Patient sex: F
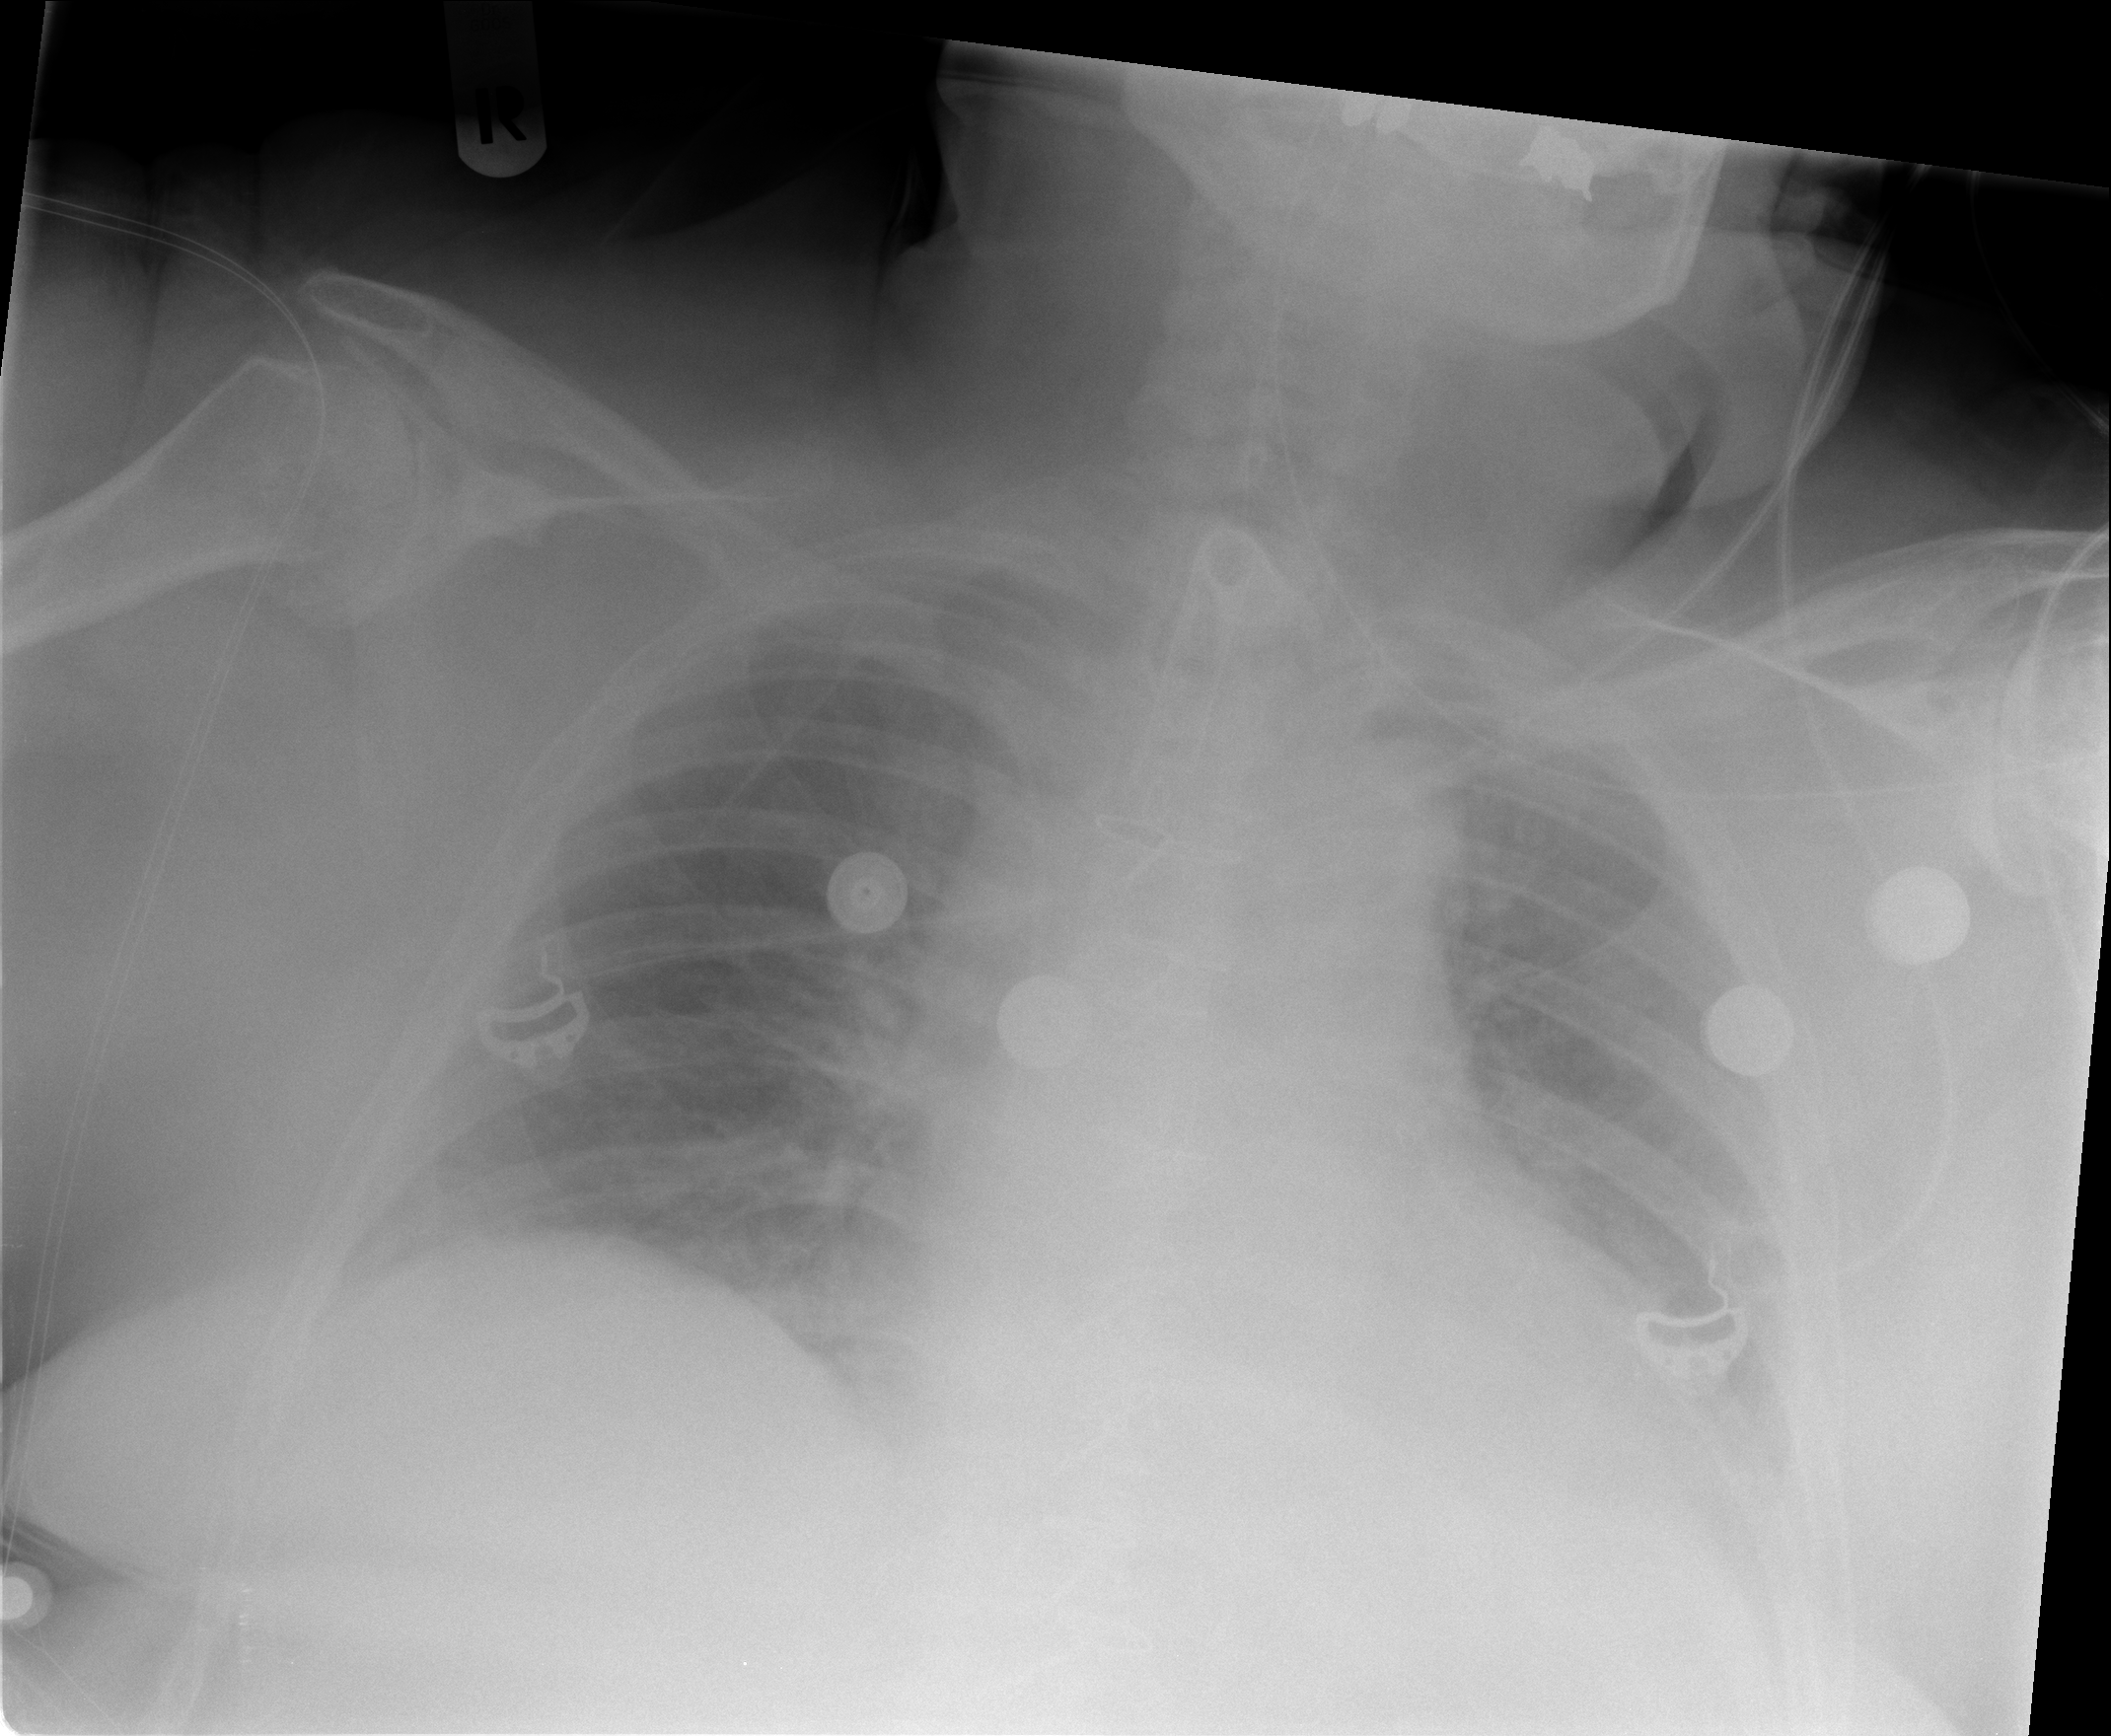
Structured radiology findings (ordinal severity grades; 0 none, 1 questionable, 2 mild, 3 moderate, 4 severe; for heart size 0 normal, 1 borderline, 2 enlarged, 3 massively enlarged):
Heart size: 2
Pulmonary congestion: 2
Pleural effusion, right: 0
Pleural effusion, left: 2
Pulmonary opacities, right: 0
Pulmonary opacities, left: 0
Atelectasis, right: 0
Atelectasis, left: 2